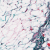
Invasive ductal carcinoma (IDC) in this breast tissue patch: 0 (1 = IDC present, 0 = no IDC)